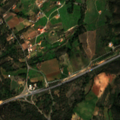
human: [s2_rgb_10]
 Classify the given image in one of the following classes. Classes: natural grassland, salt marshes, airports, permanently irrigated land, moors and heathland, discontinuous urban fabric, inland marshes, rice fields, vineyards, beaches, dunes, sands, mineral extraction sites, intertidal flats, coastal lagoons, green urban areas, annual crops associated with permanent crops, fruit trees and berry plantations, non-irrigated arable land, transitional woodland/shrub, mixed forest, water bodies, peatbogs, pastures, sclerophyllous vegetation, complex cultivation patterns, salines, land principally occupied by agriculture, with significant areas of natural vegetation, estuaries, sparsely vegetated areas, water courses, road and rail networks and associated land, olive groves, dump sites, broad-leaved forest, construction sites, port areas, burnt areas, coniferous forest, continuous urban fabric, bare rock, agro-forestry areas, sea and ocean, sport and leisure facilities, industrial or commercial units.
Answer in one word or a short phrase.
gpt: annual crops associated with permanent crops, complex cultivation patterns, broad-leaved forest, mixed forest, transitional woodland/shrub